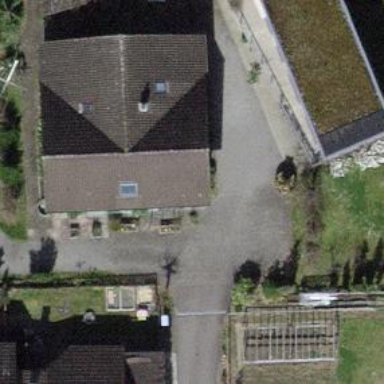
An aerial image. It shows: Detached building with gabled roof.